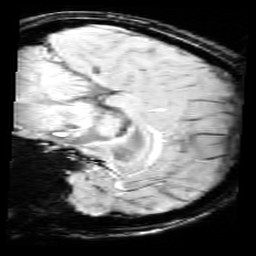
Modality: SWI
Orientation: sagittal
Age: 14
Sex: female
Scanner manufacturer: siemens
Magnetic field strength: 3 T
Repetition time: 0.027 s
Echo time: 0.02 s